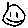
Label: smiley face